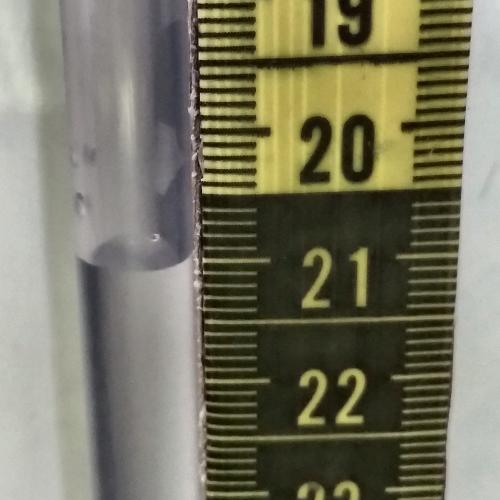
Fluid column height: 21.0 cm